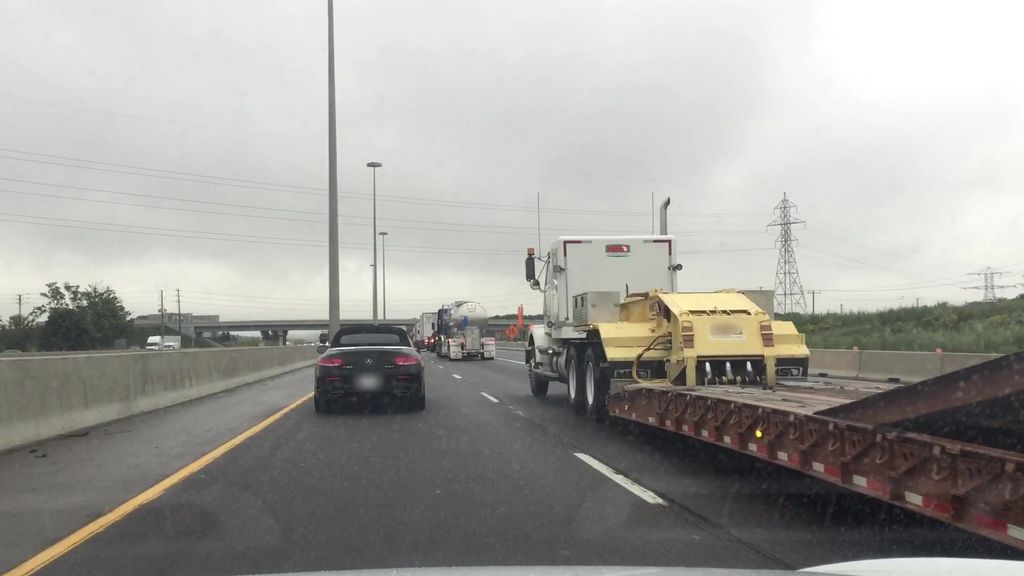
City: kitchener-waterloo